Question: Count the number of objects in the diagram.
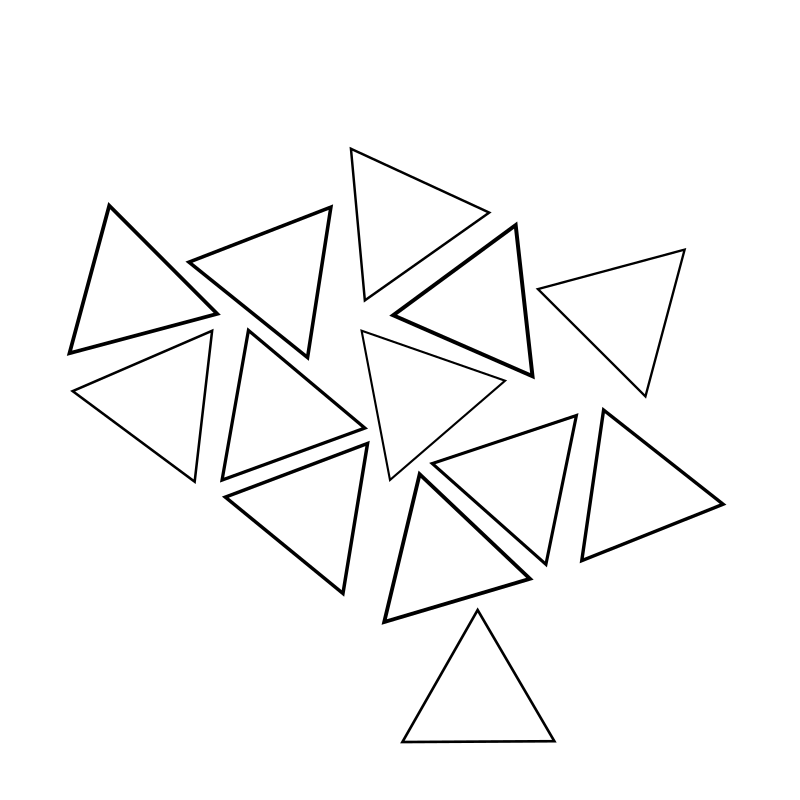
Answer: 13